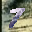
Label: 7